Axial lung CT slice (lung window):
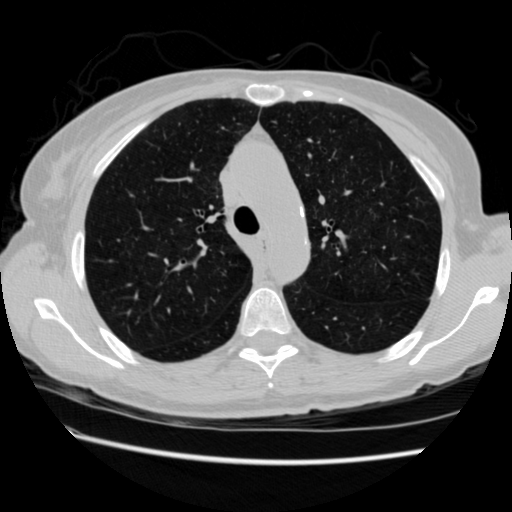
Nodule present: no